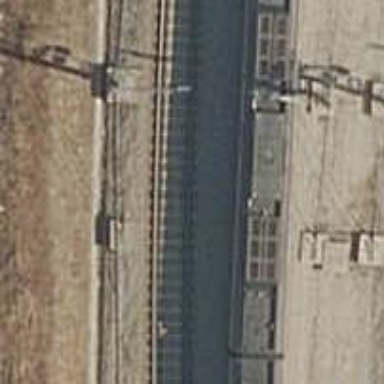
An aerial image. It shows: Rail siding with electrified contact lines.